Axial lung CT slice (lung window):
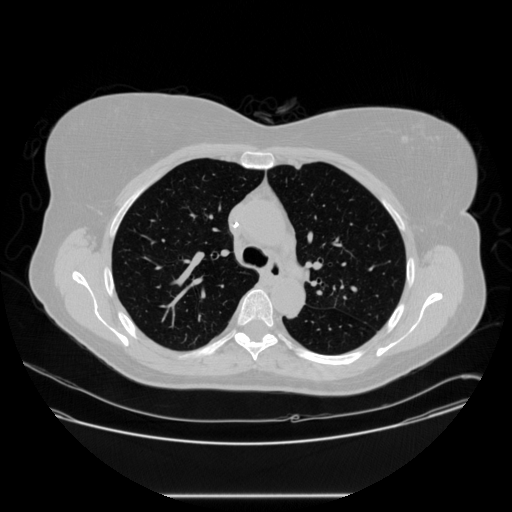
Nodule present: no